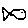
Label: fish